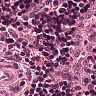
Metastatic tissue present: no